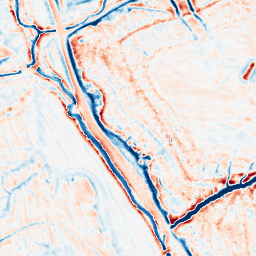
Category: edge_preserving
Decomposition family: bilateral
Decomposition parameters: d: 15
sigma_color: 50
sigma_space: 25
Upsampling method: lanczos
Upsampling parameters: scale: 4
Upsampling scale: 4